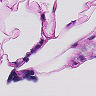
Metastatic tissue present: no